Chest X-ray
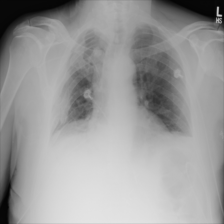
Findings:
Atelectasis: positive
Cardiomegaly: negative
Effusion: positive
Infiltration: negative
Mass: negative
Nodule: negative
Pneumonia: negative
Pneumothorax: negative
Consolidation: negative
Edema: negative
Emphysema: negative
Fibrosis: negative
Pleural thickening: negative
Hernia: negative